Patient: sex F, age 41
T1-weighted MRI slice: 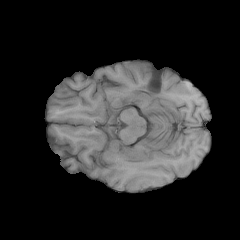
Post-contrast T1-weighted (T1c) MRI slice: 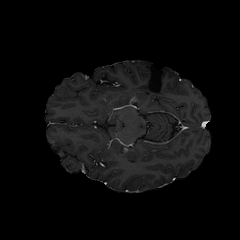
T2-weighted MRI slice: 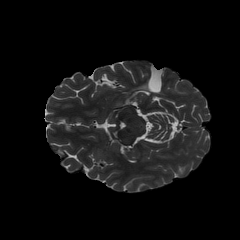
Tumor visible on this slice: no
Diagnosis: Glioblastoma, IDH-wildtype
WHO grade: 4